Interaction volume radius: 5 \u00c5
Interaction volume height: 10 \u00c5
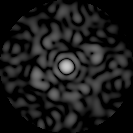
Disorder parameter: 0.8004